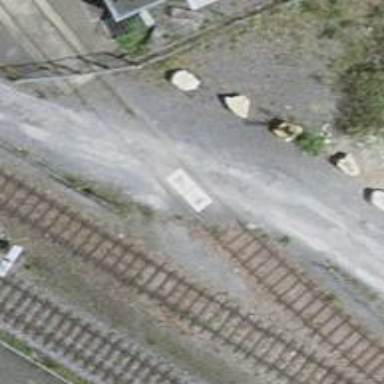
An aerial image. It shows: Railway level crossing.